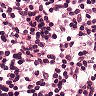
Metastatic tissue present: no